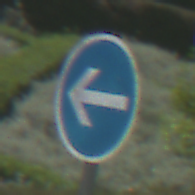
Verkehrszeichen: VorgeschriebeneFahrtrichtungHierLinks
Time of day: Midday
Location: Outdoor (Nature)
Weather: PartlyCloudy
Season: NotSpecified
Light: Natural